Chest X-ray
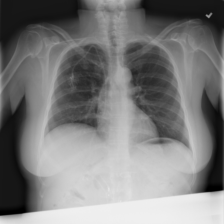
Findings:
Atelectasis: negative
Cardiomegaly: negative
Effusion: negative
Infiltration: negative
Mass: negative
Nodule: negative
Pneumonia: negative
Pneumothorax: negative
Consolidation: negative
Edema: negative
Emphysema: negative
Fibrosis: negative
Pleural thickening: negative
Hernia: negative